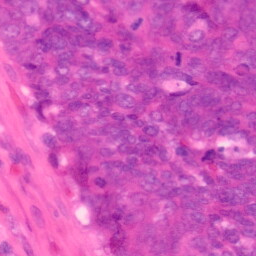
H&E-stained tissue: Colon